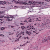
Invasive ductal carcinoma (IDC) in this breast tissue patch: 1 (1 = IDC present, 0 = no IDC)